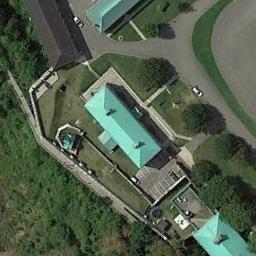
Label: palace